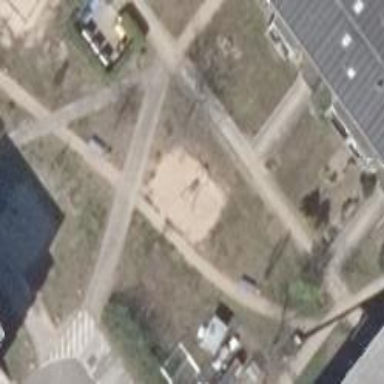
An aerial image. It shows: Playground with basket swing. The surface is covered in sand.